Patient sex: F
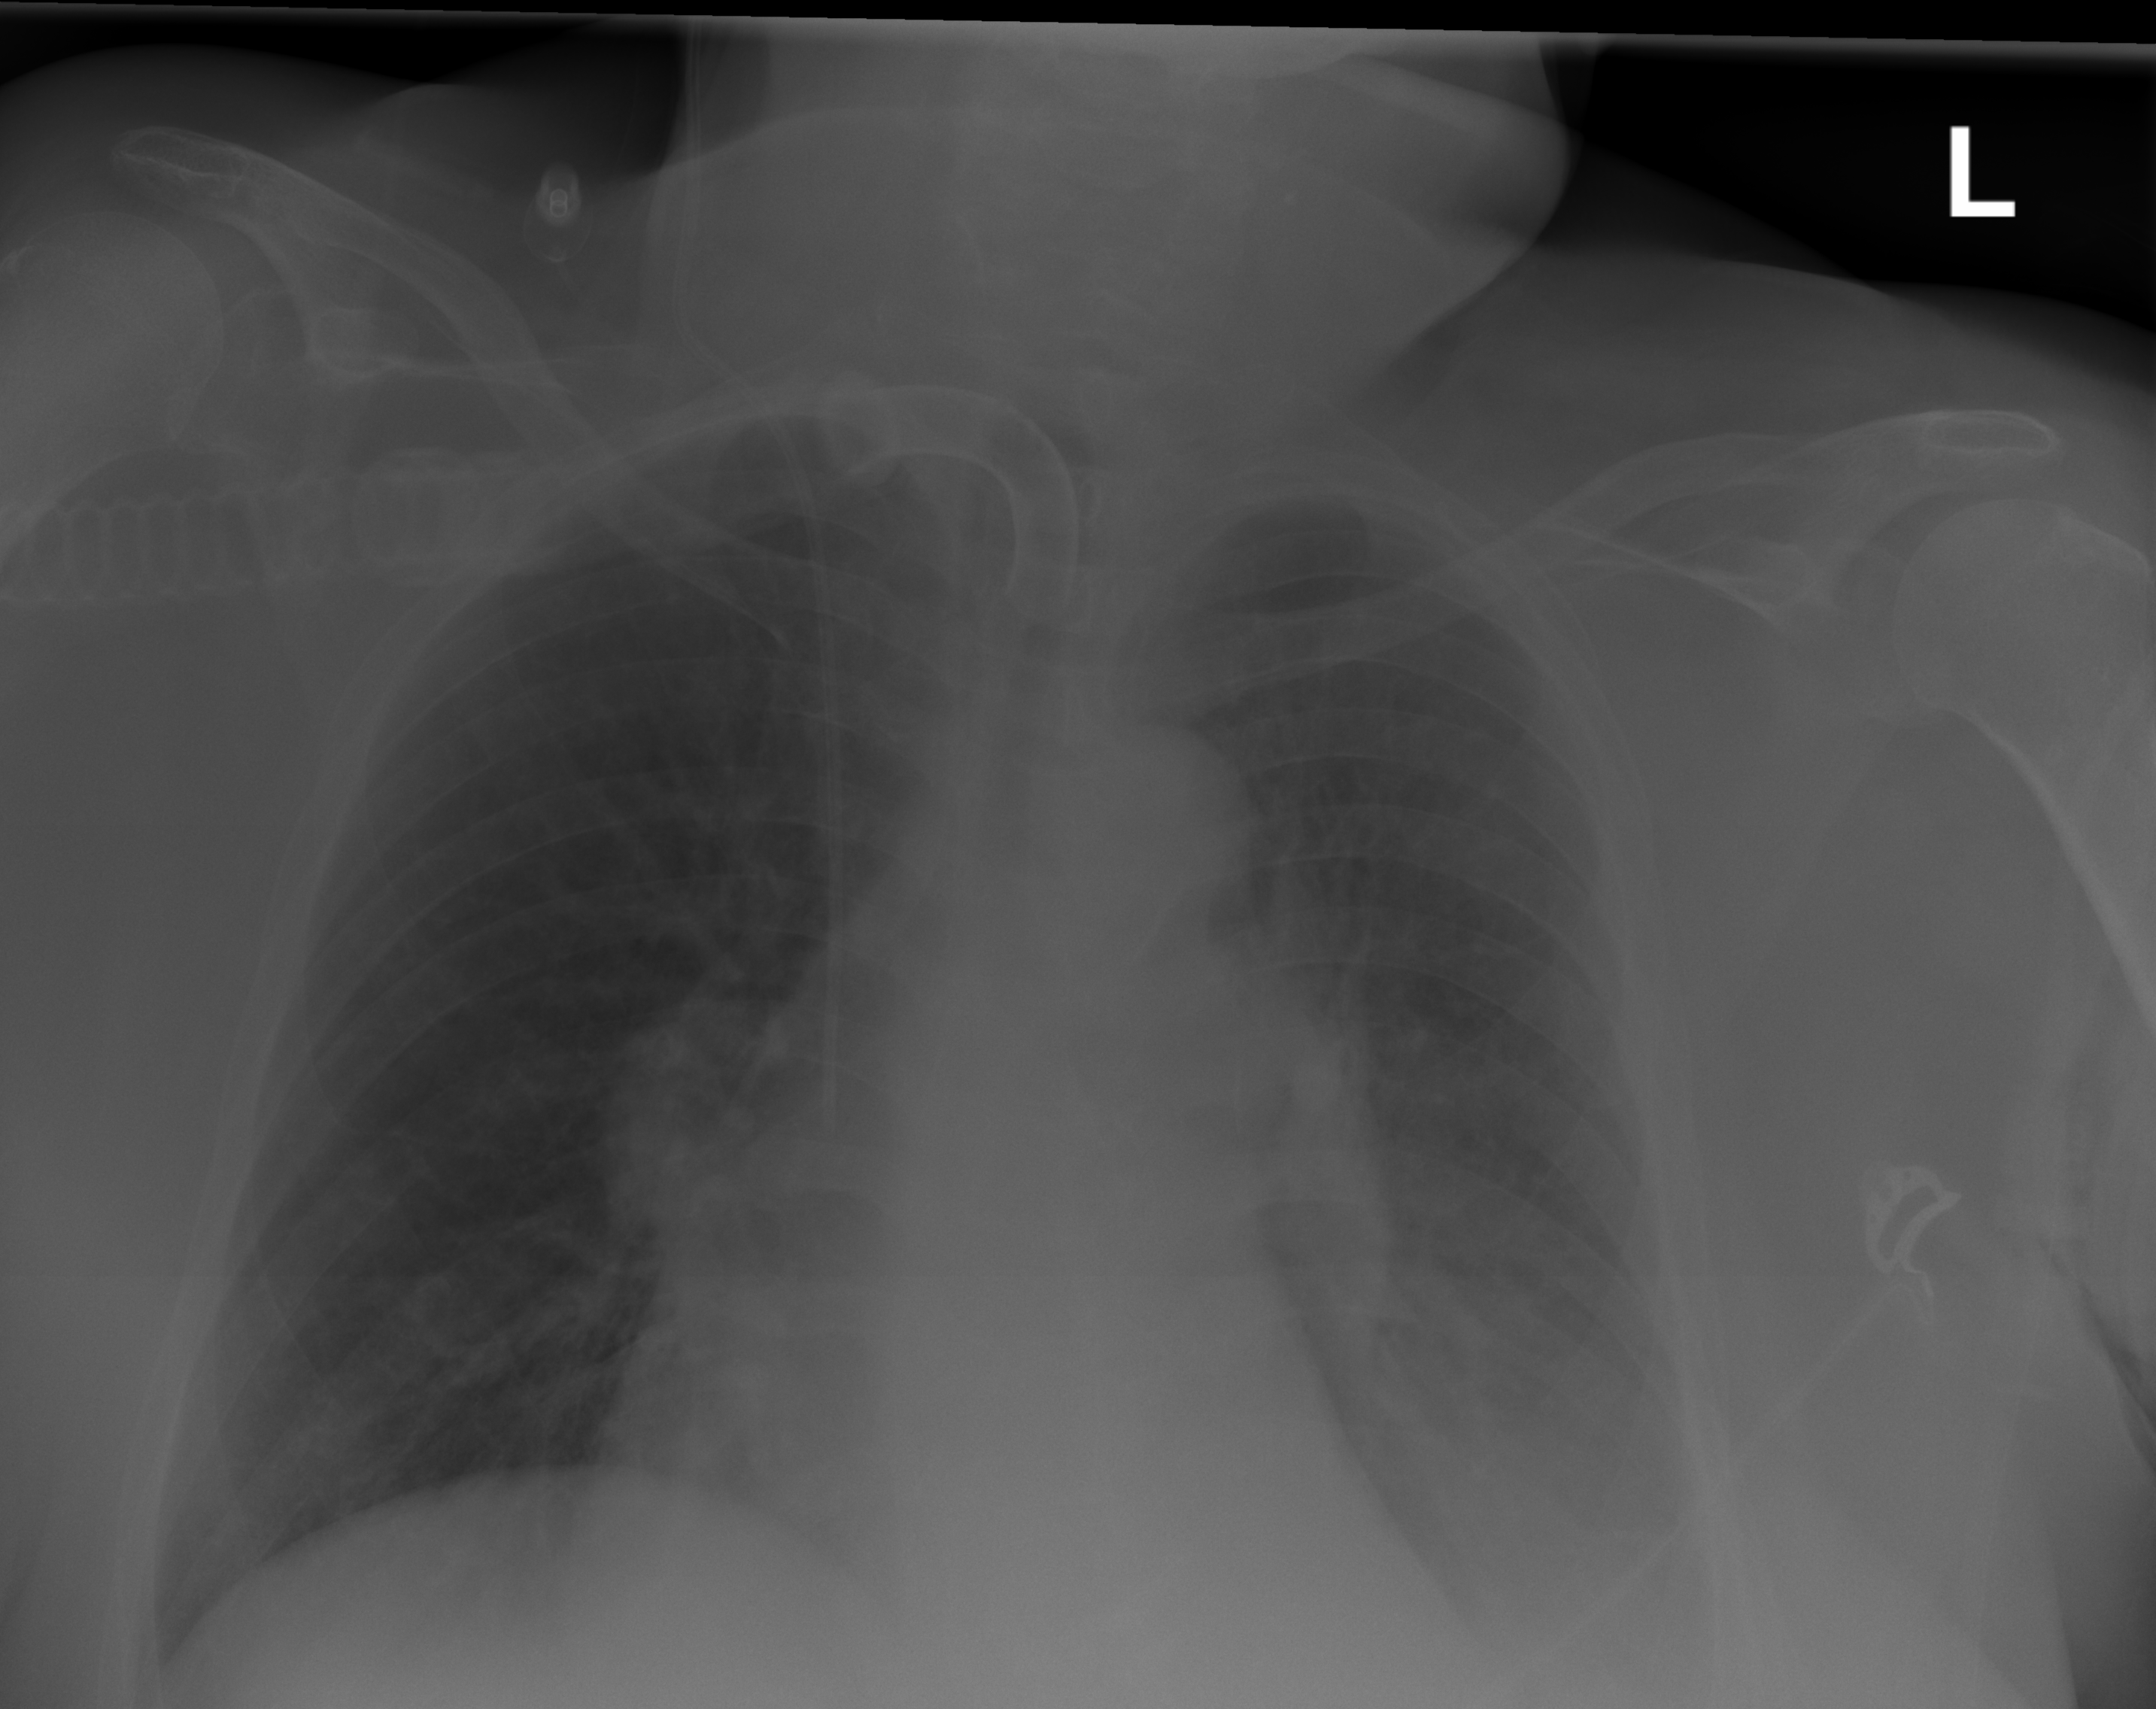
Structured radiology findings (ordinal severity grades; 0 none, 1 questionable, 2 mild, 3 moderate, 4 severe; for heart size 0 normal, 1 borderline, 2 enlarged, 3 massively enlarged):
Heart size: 2
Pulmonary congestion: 0
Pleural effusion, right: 0
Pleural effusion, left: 3
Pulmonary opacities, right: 0
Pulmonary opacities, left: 0
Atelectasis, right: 0
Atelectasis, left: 3